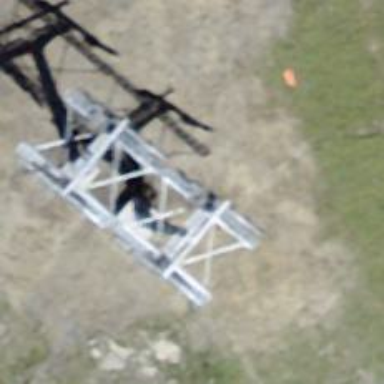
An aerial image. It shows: Pylon used for aerialway.